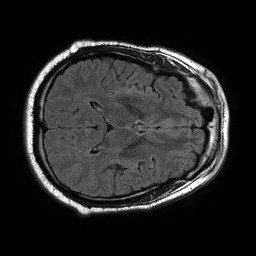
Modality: FLAIR
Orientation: axial
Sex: male
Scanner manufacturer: philips
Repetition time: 11 s
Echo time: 0.125 s